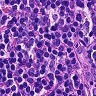
Metastatic tissue present: no